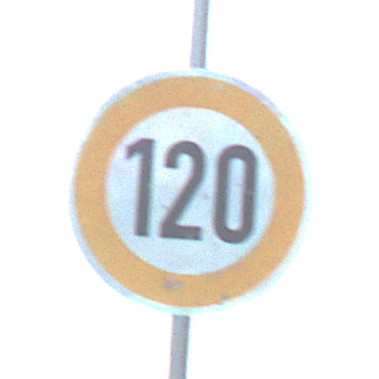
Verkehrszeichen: Geschwindigkeit120
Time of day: SunriseSunset
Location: Outdoor (RoadRail)
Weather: PartlyCloudy
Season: NotSpecified
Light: Natural